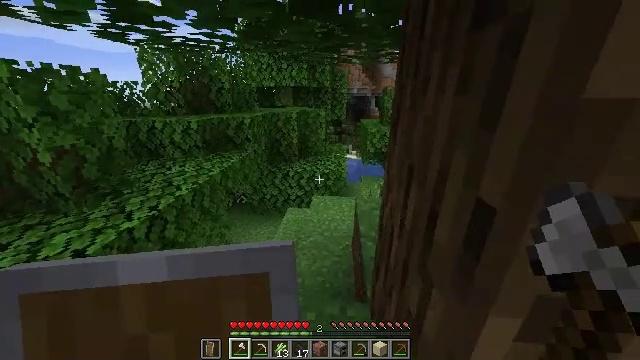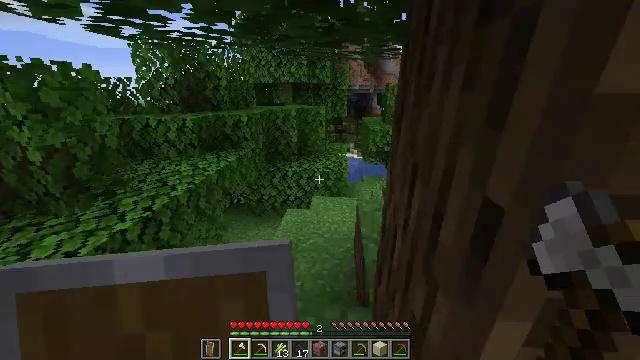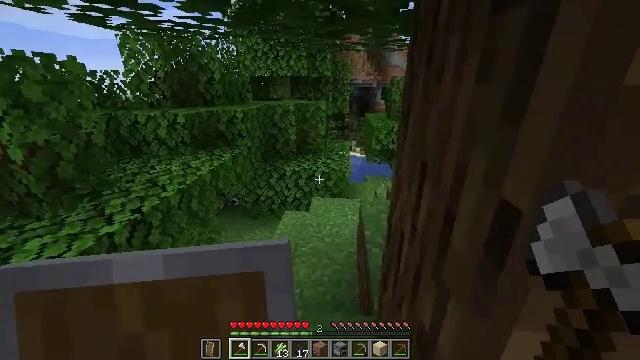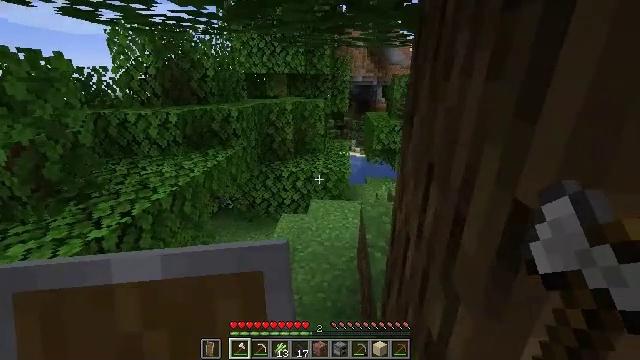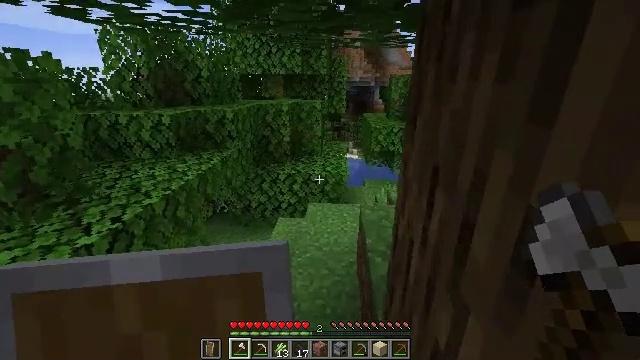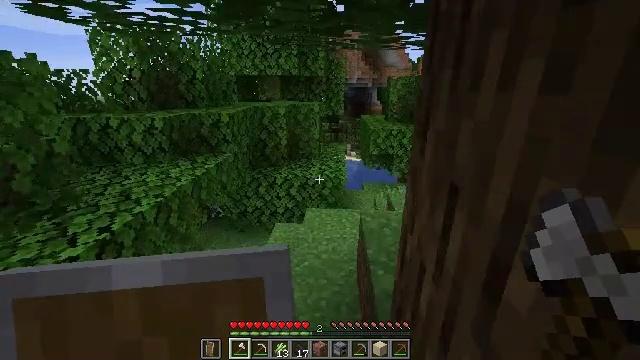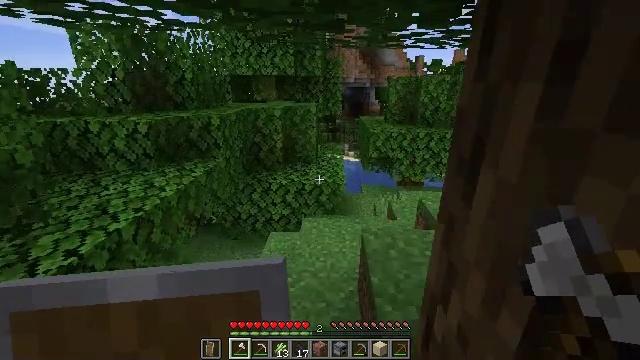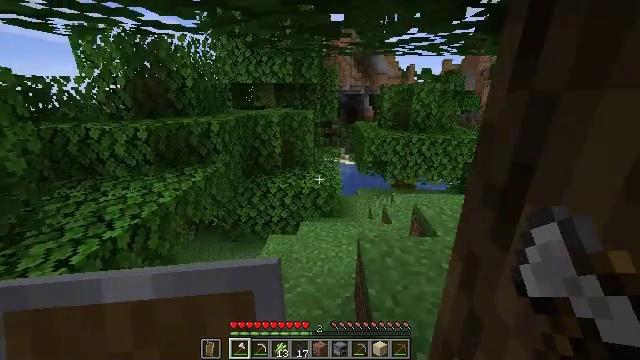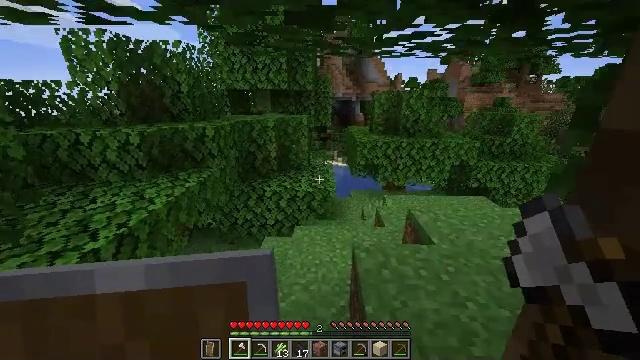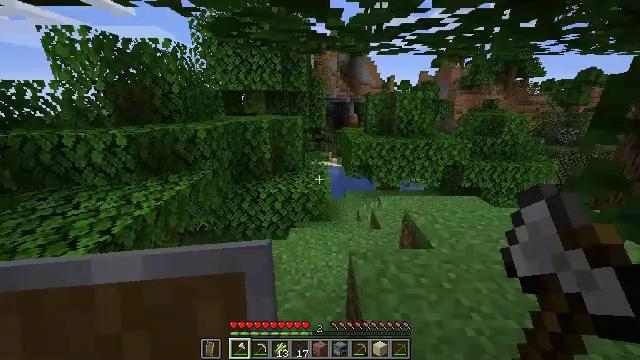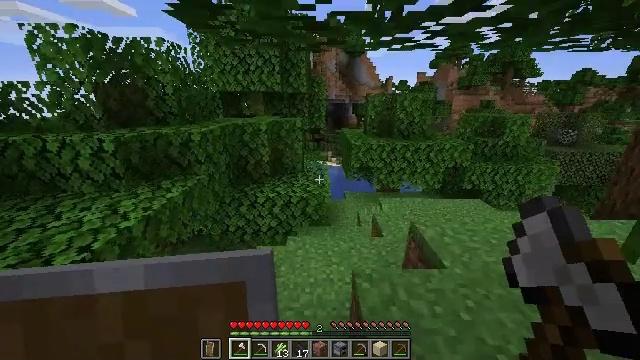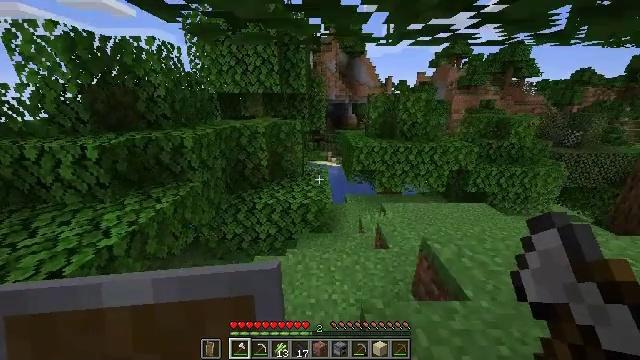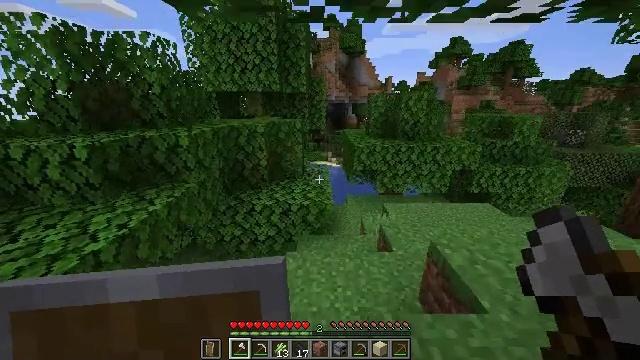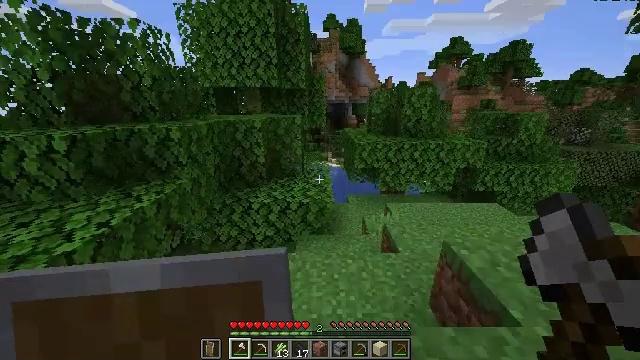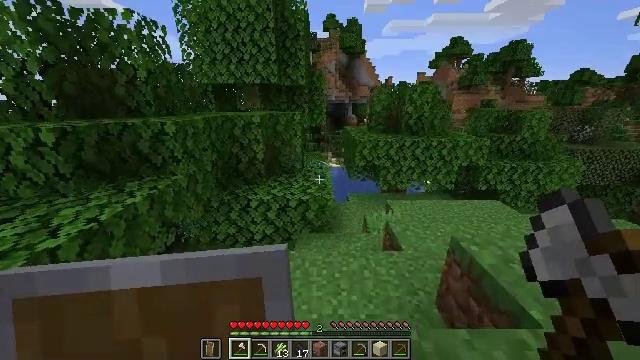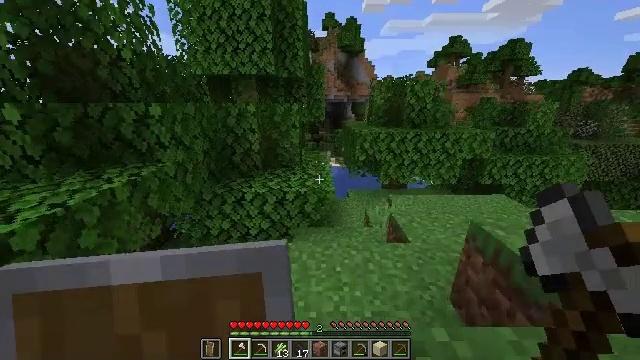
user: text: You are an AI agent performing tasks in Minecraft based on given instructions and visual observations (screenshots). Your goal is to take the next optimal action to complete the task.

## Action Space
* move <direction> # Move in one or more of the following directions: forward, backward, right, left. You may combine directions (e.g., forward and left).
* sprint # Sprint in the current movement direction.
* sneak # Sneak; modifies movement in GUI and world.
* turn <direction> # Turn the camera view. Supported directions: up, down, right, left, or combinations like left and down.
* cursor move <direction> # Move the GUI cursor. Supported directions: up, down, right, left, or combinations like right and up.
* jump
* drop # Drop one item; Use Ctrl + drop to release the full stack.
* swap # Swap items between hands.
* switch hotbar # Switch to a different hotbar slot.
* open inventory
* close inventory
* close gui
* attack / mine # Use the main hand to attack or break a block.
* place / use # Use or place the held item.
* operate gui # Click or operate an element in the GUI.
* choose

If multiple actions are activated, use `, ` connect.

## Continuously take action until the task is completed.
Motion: motion action
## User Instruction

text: Pick up the poppy from the field.
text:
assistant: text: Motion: move forward, sprint
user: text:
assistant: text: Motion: move forward, sprint
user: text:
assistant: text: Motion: move forward, sprint
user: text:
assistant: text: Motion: move forward, sprint
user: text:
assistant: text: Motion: move forward, sprint
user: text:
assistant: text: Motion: move forward, sprint
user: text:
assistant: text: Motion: move forward, sprint
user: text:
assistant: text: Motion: move forward, sprint, turn right
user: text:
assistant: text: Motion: move forward, sprint, turn right
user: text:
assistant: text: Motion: move forward, sprint
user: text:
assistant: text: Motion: move forward, sprint
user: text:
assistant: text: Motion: move forward, sprint
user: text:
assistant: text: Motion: move forward, sprint
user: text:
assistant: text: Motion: move forward, sprint
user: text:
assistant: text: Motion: move forward, sprint
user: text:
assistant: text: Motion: move forward, sprint, turn right
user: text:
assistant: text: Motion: move forward, sprint, turn right
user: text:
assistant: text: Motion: move forward, sprint, turn right
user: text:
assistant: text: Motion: move forward, sprint, turn right
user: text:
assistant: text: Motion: move forward, sprint, turn right
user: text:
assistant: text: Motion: move forward, sprint
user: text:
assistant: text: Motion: move forward and move right, sprint
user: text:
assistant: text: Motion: move forward and move right, sprint
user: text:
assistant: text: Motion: move forward and move right, sprint, turn left and down
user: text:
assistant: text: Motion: move forward and move right, sprint, turn left and down
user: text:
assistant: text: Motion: move forward, sprint, turn left
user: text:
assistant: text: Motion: move forward, sprint
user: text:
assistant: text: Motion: move forward, sprint, turn left
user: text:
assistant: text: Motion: move forward, sprint
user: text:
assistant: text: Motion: move forward, sprint, turn left